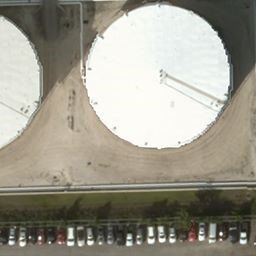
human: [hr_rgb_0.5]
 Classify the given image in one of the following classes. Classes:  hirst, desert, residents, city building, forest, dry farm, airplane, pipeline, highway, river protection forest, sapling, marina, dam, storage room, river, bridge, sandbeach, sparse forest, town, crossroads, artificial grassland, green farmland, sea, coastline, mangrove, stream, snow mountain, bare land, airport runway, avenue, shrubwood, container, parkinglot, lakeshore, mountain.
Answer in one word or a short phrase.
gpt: storage room